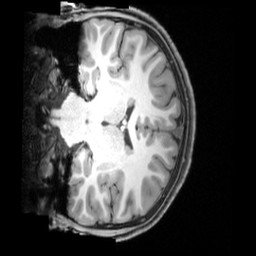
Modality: T1w
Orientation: coronal
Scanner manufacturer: siemens
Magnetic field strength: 3 T
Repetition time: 1.9 s
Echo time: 0.00397 s